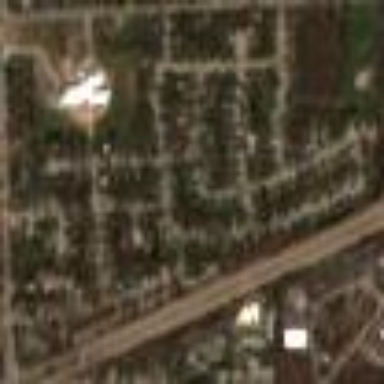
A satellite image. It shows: Residential area composed of single-family homes.